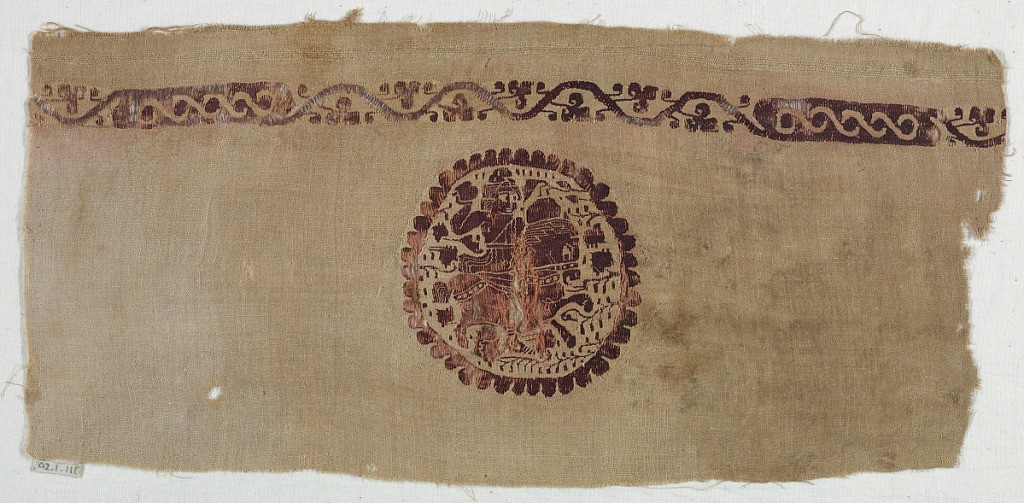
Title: Fragment
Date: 4th–5th century
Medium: Warp; S-spun linen. Wefts; Z-spun linen, Z-spun wool Technique; slit tapestry with supplementary wrapping
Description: Medallion containing a rider on a horse with a single narrow band at the top.